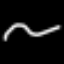
Label: squiggle